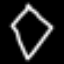
Label: diamond